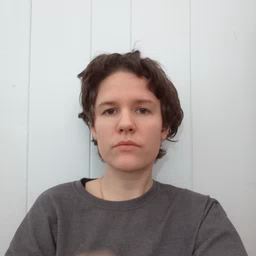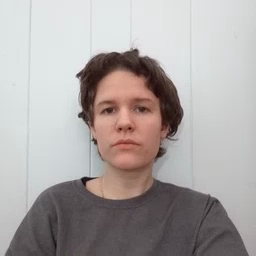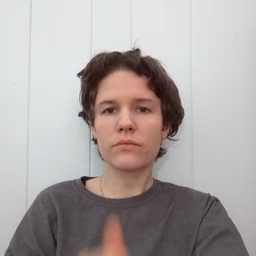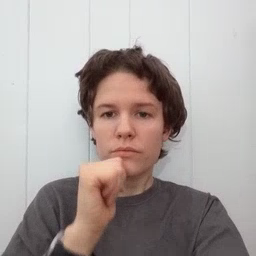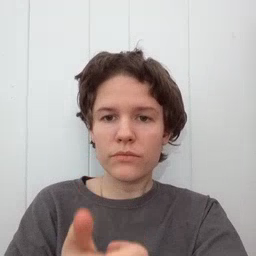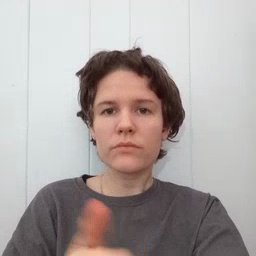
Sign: tomorrow